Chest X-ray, PA view. Patient: 57 years old, sex F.
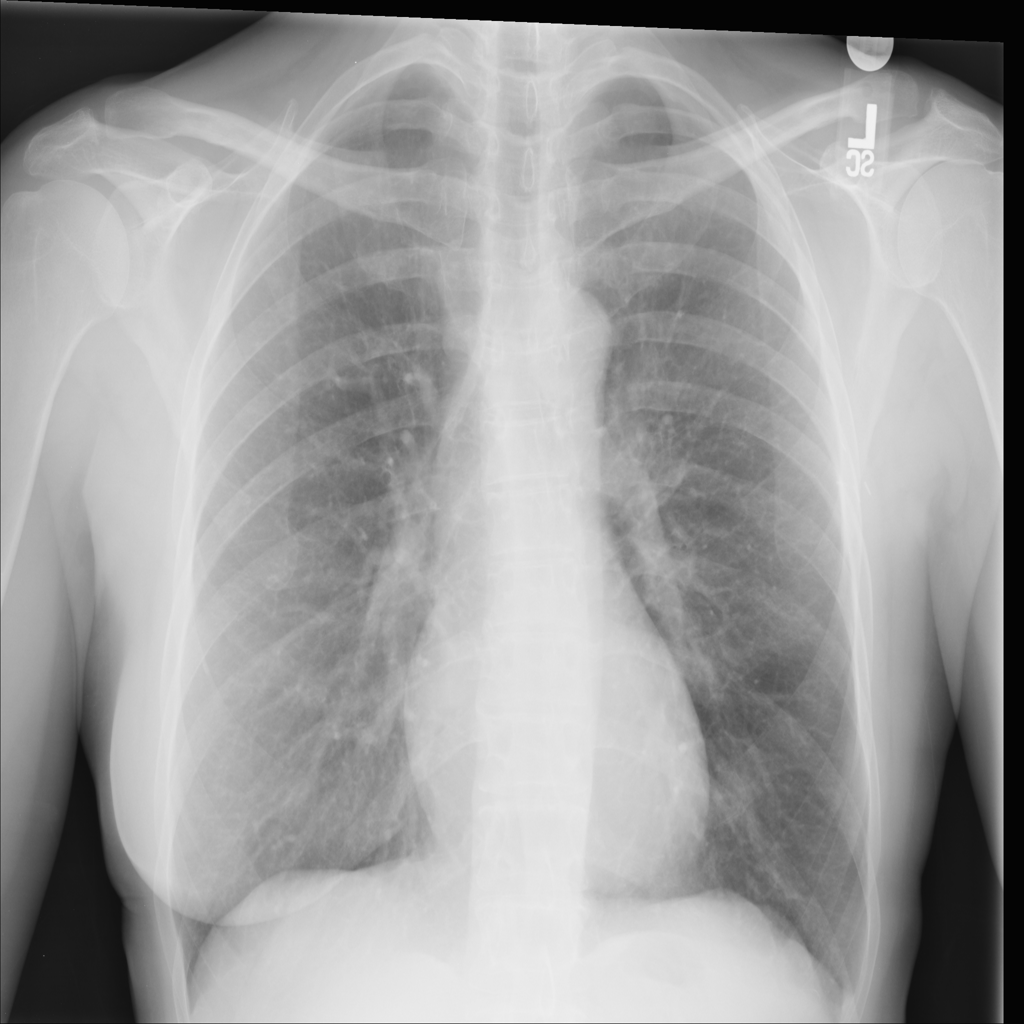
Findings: No Finding